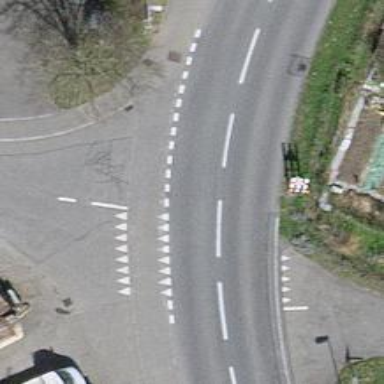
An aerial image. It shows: Road with "give way" sign.